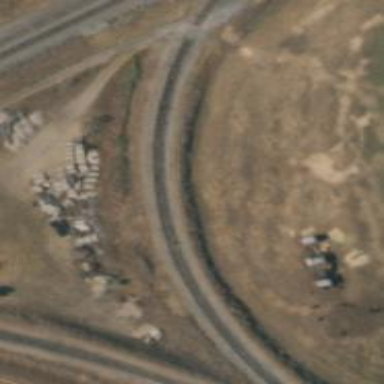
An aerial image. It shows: Railway siding with rails.